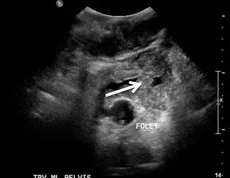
Ultrasonography of the upper pelvis, transverse.
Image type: radiology (ultrasound)